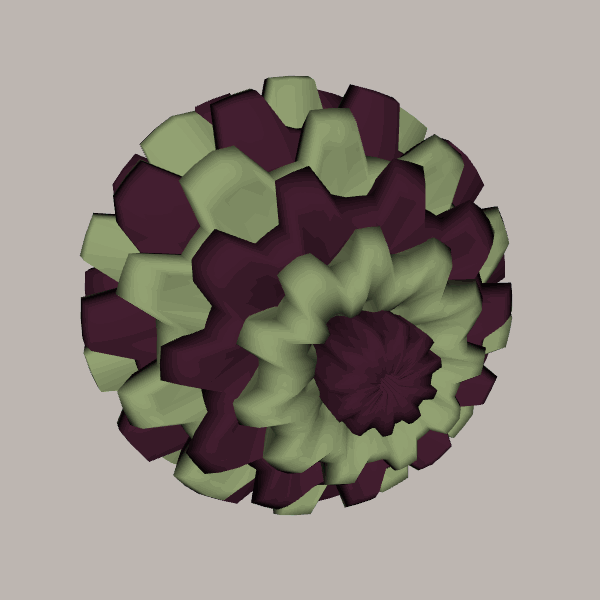
Background: light